Interaction volume radius: 10 \u00c5
Interaction volume height: 15 \u00c5
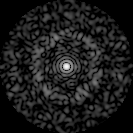
Disorder parameter: 0.8428